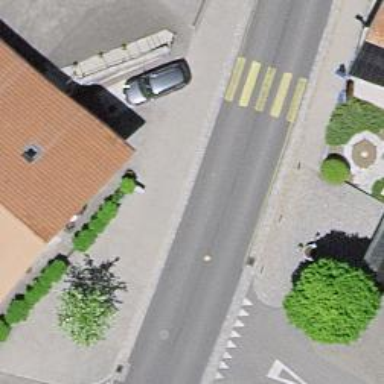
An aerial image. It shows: Bus stop along the road.